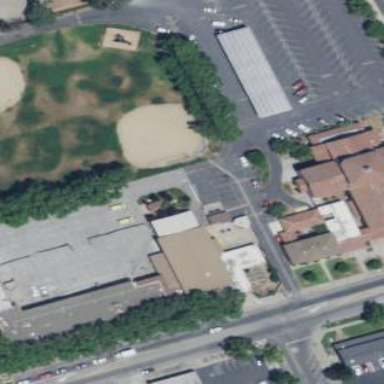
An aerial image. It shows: School.